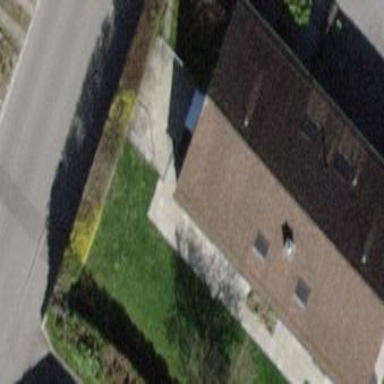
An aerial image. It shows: Detached building with pitched roof.